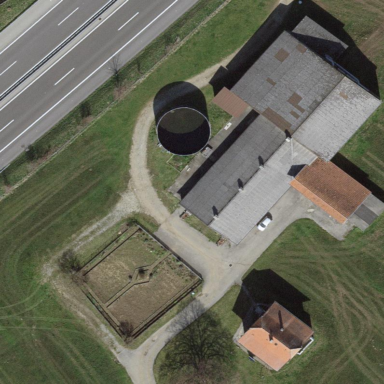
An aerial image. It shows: Farmyard area.